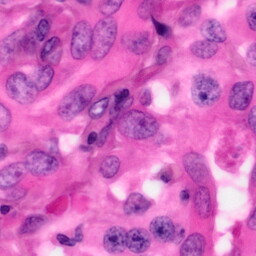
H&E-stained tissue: Pancreatic